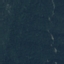
Land use / land cover class: Forest